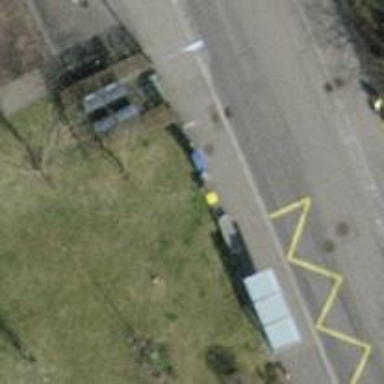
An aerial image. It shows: Post box is visible.